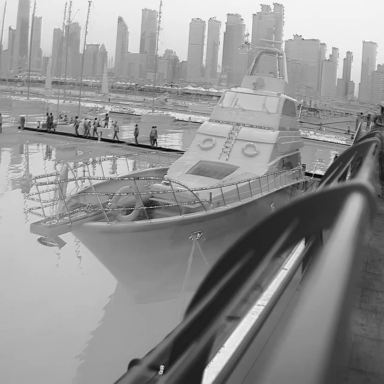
There are three sailboats in the infrared image.